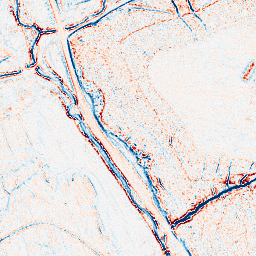
Category: edge_preserving
Decomposition family: anisotropic_diffusion
Decomposition parameters: iterations: 10
kappa: 30
gamma: 0.05
Upsampling method: linear_exact
Upsampling parameters: scale: 2
Upsampling scale: 2